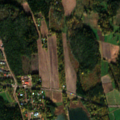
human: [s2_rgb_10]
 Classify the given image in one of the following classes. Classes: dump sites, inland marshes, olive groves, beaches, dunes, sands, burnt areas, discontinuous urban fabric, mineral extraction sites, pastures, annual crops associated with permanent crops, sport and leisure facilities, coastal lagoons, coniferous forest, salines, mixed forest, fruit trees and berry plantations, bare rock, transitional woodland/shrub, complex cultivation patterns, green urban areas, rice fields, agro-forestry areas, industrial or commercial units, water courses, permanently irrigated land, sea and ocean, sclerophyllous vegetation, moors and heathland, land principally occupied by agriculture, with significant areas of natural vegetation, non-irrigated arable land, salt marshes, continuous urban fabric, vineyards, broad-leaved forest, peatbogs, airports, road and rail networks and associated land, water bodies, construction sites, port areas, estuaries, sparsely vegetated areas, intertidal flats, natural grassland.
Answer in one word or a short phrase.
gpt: discontinuous urban fabric, land principally occupied by agriculture, with significant areas of natural vegetation, coniferous forest, mixed forest, sea and ocean